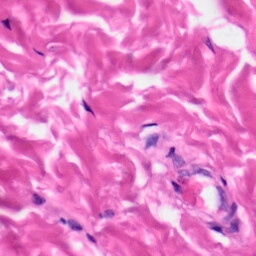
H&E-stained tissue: Skin